Question: I have the following class
'''
public class Airport
{
[MaxLength(75)]
public string Name { get; set; }
public bool NotInUse { get; set; }
[MaxLength(50)]
public string City { get; set; }
[MaxLength(50)]
public string Country { get; set; }
[MaxLength(2)]
public string Iso { get; set; }
[MaxLength(3)]
public string Iata { get; set; }
[MaxLength(4)]
public string Icao { get; set; }
}
'''
I have the following json file - Not all properties are within the json
'''
{
"Airports":{
[
{
"Name": "Belfast International",
"City": "Belfast",
"Country": "United Kingdom",
"Iso": "GB",
"Iata": "BFS"
},
{
"Name": "City of Derry",
"City": "Derry",
"Country": "United Kingdom",
"Iso": "GB",
"Iata": "LDY"
}
]
}
}
'''
I am trying to deserialise the json with this method
'''
public IList<Airport> ReadAirportsFromJson()
{
if (File.Exists(AirportJsonFilename))
{
string fileContents = File.ReadAllText(AirportJsonFilename);
var airports = JsonConvert.DeserializeObject<List<Airport>>(fileContents);
return airports;
}
return null;
}
'''
I get the following exception

I am unsure how to progress this and resolve the issue.
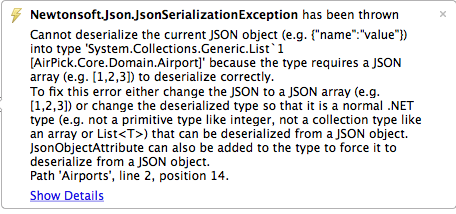
Answer: The json is not valid, I'd suggest changing it to something like this
'''
{
"Airports":
[
{
"Name": "Belfast International",
"City": "Belfast",
"Country": "United Kingdom",
"Iso": "GB",
"Iata": "BFS"
},
{
"Name": "City of Derry",
"City": "Derry",
"Country": "United Kingdom",
"Iso": "GB",
"Iata": "LDY"
}
]
}
'''
and create a wrapper class
'''
public class AirportsWrapper
{
public List<Airport> Airports { get; set; }
}
'''
You can deserialize the json into 'AirportsWrapper' and return the 'Airports' property
'''
public IList<Airport> ReadAirportsFromJson()
{
if (File.Exists(AirportJsonFilename))
{
string fileContents = File.ReadAllText(AirportJsonFilename);
var airportsWrapper = JsonConvert.DeserializeObject<AirportsWrapper>(fileContents);
if (airportsWrapper != null)
{
return airportsWrapper.Airports;
}
}
return null;
}
'''
Demo: <URL>